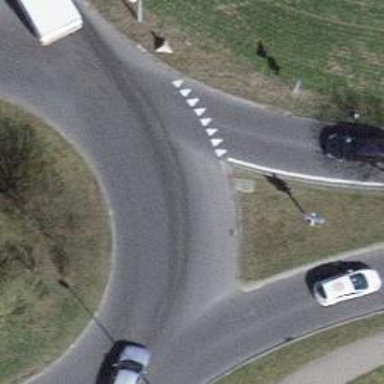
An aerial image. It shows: Road with "give way" sign.